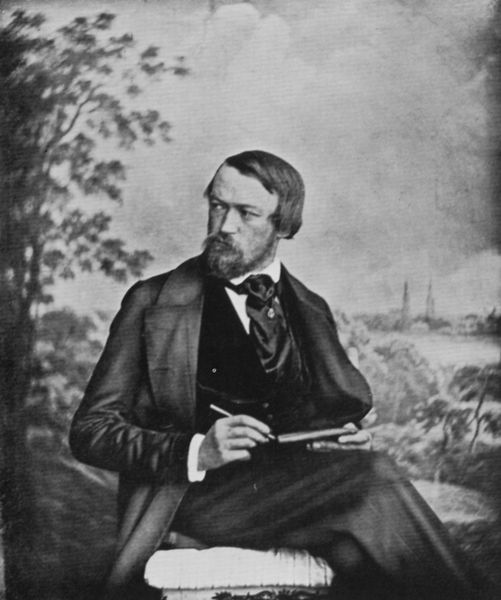
Titel: Otto Speckter, Maler und Lithograph in Hamburg
Künstler: Carl Ferdinand Stelzner
Schlagwörter: baum, blätter, feder, gemälde, hand, himmel, mann, weiß, wolken, bäume, kirchturm, landschaft, sitzen, stadt, äste, frisur, haar, schwarz, stuhl, säule, zeichnung, blick, tuch, anzug, bart, hose, portrait, porträt, busch, kirche, haare, mantel, scheitel, turm, hocker, polster, krawatte, dichter, poet, sitzt, maler, socke, nachdenken, jacket, weste, foto, fotografie, kirchtürme, photographie, buch, denken, schwarz-weiß, künstler, schriftsteller, autor, denker, anschauen, stift, photo, halbprofil, schreiben, kulisse, schreibt, block, han, theodor, brandenburg, fontane, krich, kric, krevatte, schreibenm, dichter denker